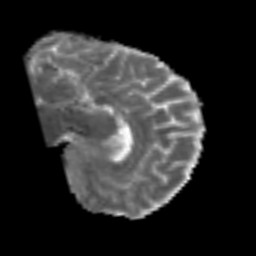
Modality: MD
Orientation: sagittal
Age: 50
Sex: male
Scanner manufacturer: siemens
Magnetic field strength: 3 T
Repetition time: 6.1 s
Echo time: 0.101 s